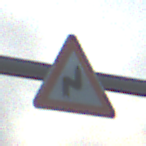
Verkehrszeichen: DoppelkurveRechts
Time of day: SunriseSunset
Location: Outdoor (Beach)
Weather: PartlyCloudy
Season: NotSpecified
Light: Natural